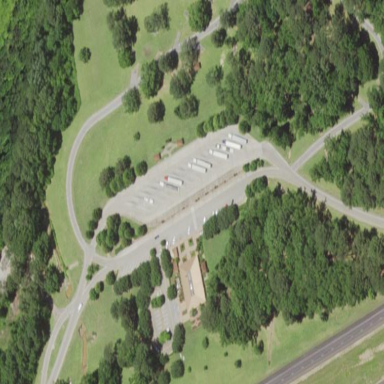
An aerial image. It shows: Rest area on the road.